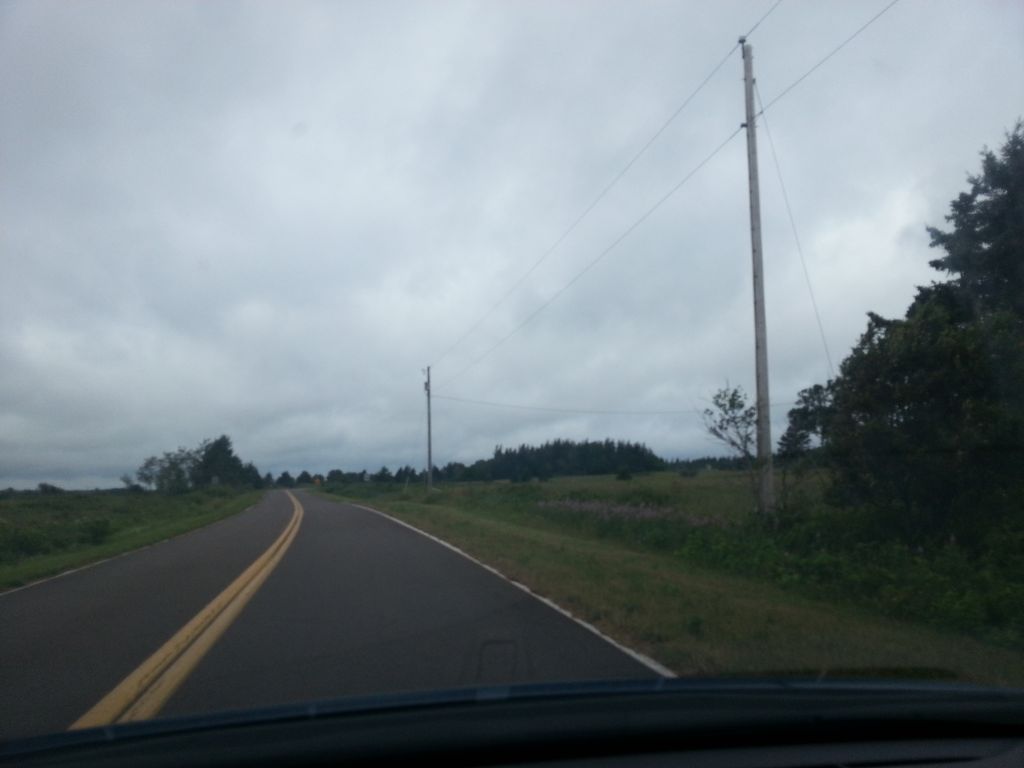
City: charlottetown